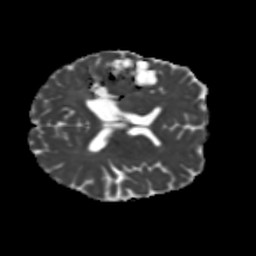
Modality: MD
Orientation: axial
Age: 38
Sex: female
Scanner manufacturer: siemens
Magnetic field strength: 3 T
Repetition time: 5.25 s
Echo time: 0.08 s